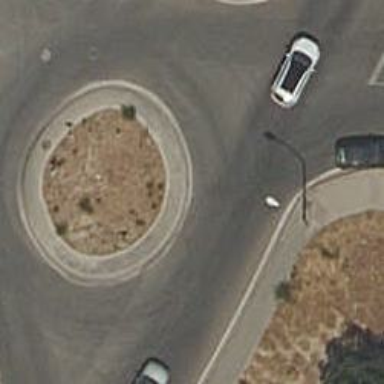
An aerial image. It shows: Asphalt road in residential area leading to roundabout.